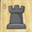
Piece: bR